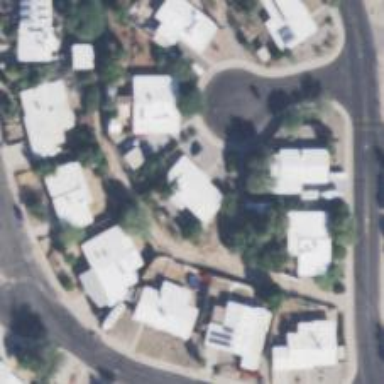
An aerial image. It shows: Alley classified as service road.